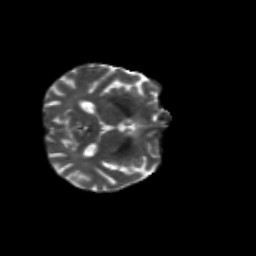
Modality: T2w
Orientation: axial
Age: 68
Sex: male
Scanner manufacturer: siemens
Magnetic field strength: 3 T
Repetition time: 4.71 s
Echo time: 0.0906 s